Question: Is it possible to omit the vertical lines from the "square wave" line? I think you could call that a level line, here's an illustration:

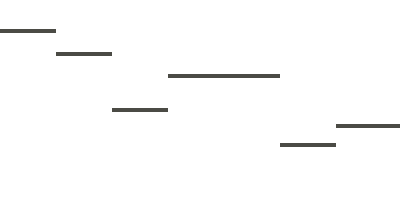
Answer: The easiest way to achieve this look is to use a scatter chart with a custom "line" symbol:
'''
// define a custom line symbol
Highcharts.SVGRenderer.prototype.symbols.line = function (x, y, w, h) {
return ['M', x, y, 'L', x - w * 2, y, 'M', x, y, 'L', x + w * 2, y, 'z'];
};
if (Highcharts.VMLRenderer) {
Highcharts.VMLRenderer.prototype.symbols.cross = Highcharts.SVGRenderer.prototype.symbols.cross;
}
$('#container').highcharts({
chart: {
type: 'scatter'
},
title: {
text: 'Look At Lines!!'
},
series: [{
name: 'Line Symbol',
data: [54.4, 29.9, {y: 129.2, radius: 8}, 144.0, 176.0, 135.6],
marker: {
symbol: 'line',
lineColor: null,
lineWidth: 2
}
}]
});
'''
Note that you can adjust the length of an individual point by upping the 'radius'.
Fiddle <URL>.
Produces: